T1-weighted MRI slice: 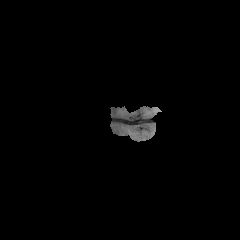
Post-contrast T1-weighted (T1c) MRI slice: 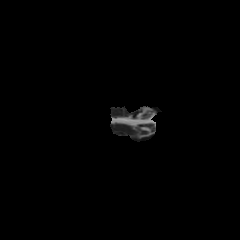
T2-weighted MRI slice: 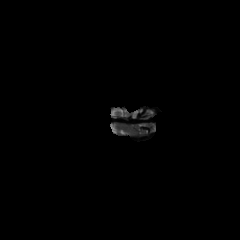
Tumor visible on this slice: no